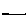
Label: line